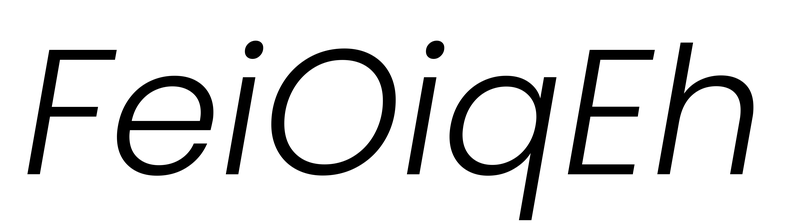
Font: Poppins-LightItalic